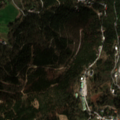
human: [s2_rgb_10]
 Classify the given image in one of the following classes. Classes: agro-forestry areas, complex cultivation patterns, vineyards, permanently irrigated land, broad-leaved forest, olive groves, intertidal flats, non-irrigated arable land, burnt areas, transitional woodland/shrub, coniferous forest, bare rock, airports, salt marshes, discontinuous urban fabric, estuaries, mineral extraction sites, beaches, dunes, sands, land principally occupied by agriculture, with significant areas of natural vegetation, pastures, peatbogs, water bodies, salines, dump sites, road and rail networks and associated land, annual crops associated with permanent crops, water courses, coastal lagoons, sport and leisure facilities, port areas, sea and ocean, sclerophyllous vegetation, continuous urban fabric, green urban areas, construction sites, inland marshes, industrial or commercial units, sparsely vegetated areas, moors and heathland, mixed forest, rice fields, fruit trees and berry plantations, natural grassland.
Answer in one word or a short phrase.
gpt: discontinuous urban fabric, pastures, coniferous forest, mixed forest